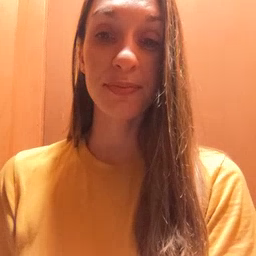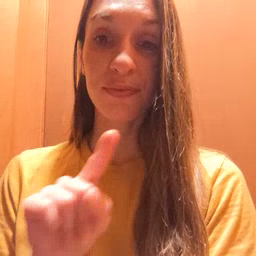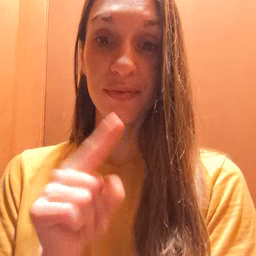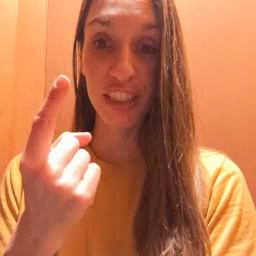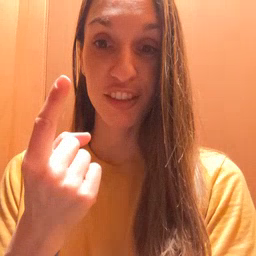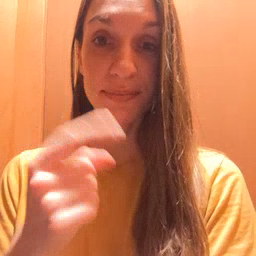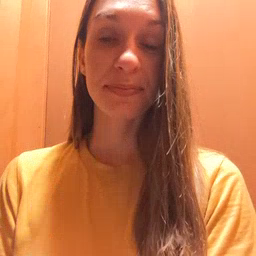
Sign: first